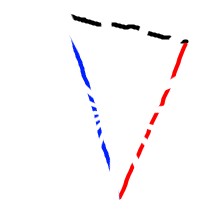
Shape: triangle